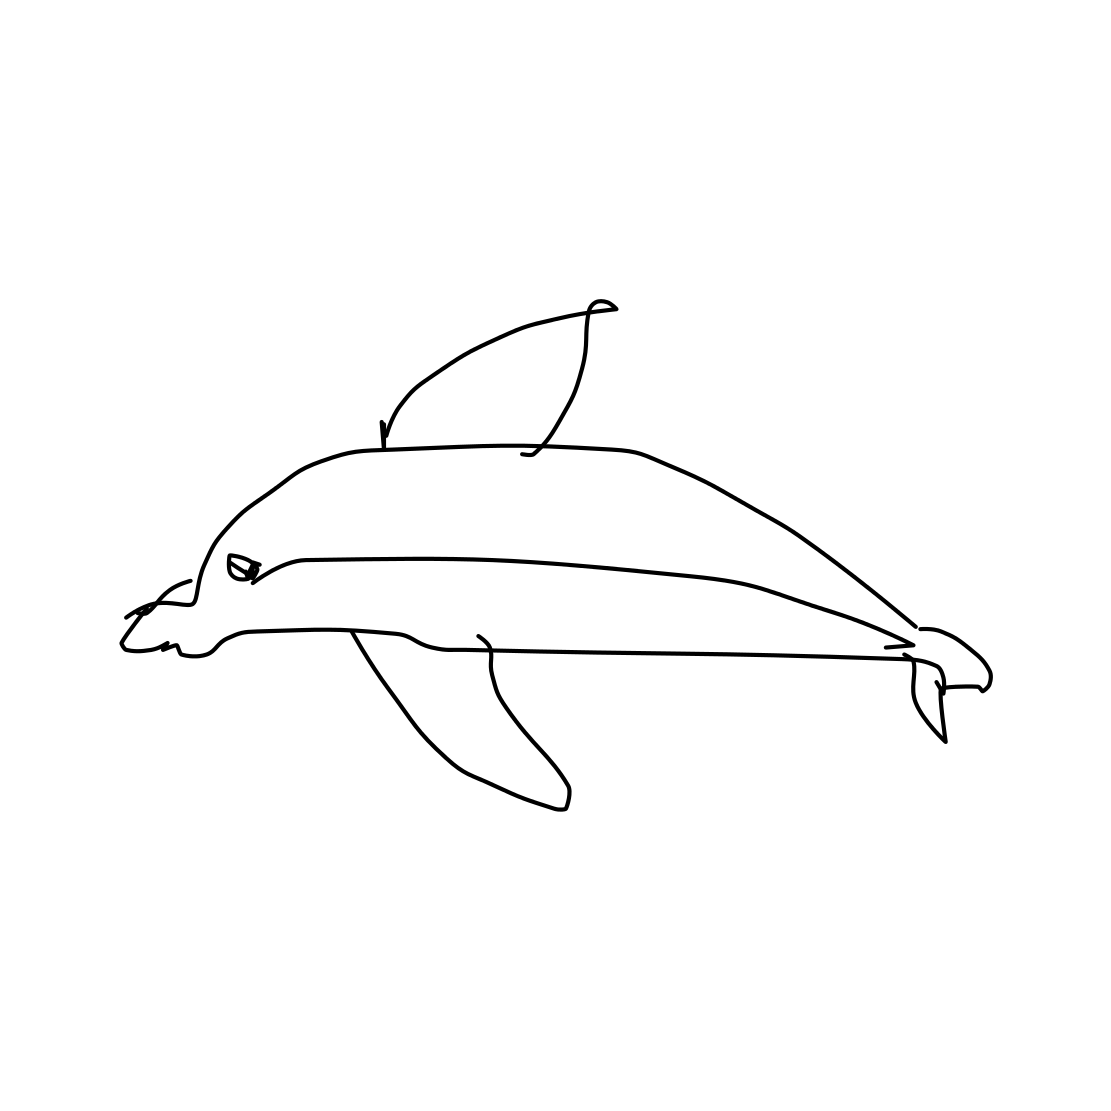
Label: dolphin